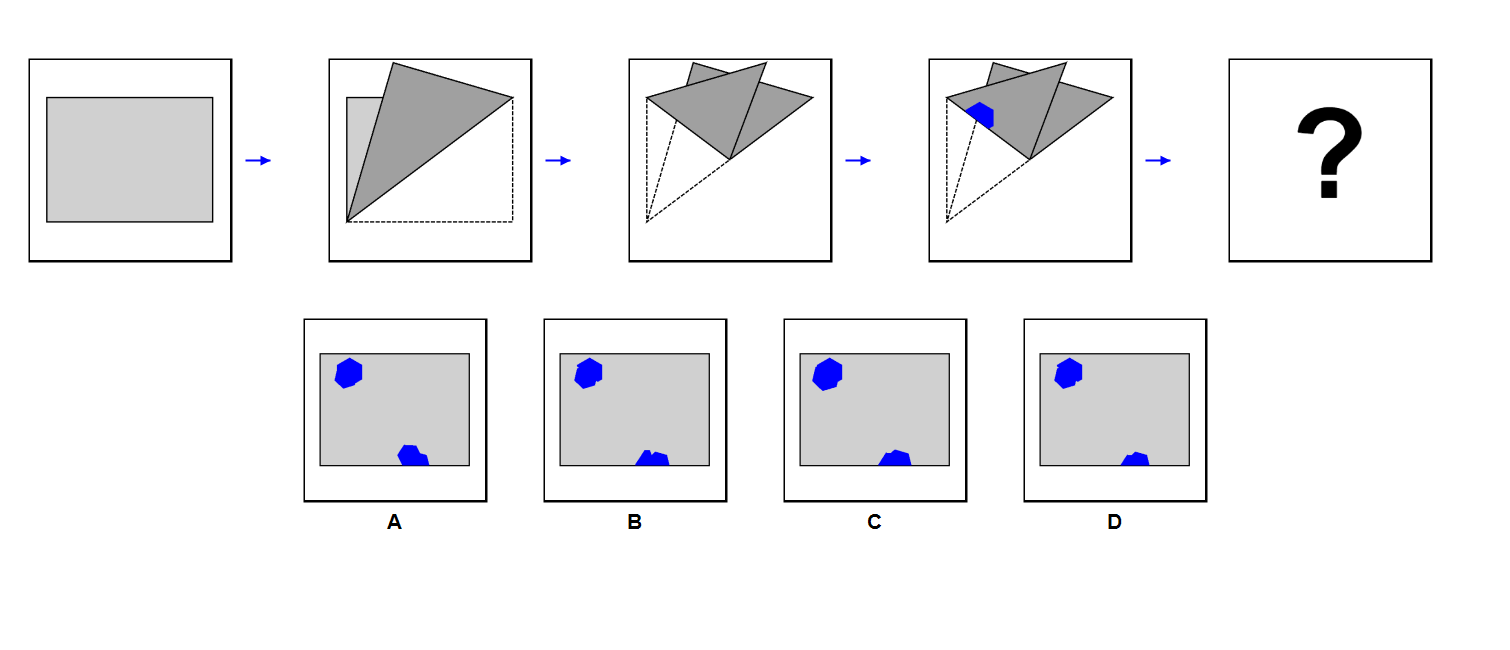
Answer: C